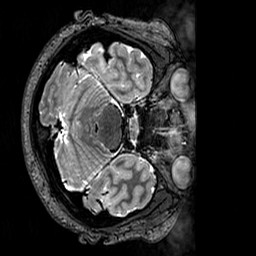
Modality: T2w
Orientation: axial
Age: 18
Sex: female
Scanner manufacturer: siemens
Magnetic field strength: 3 T
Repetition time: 3.2 s
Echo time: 0.728 s